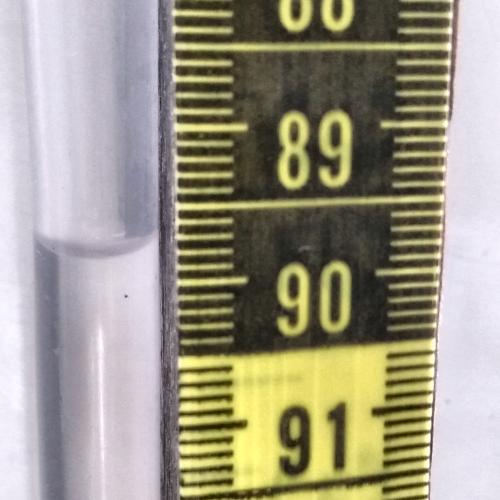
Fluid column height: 89.8 cm